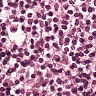
Metastatic tissue present: no